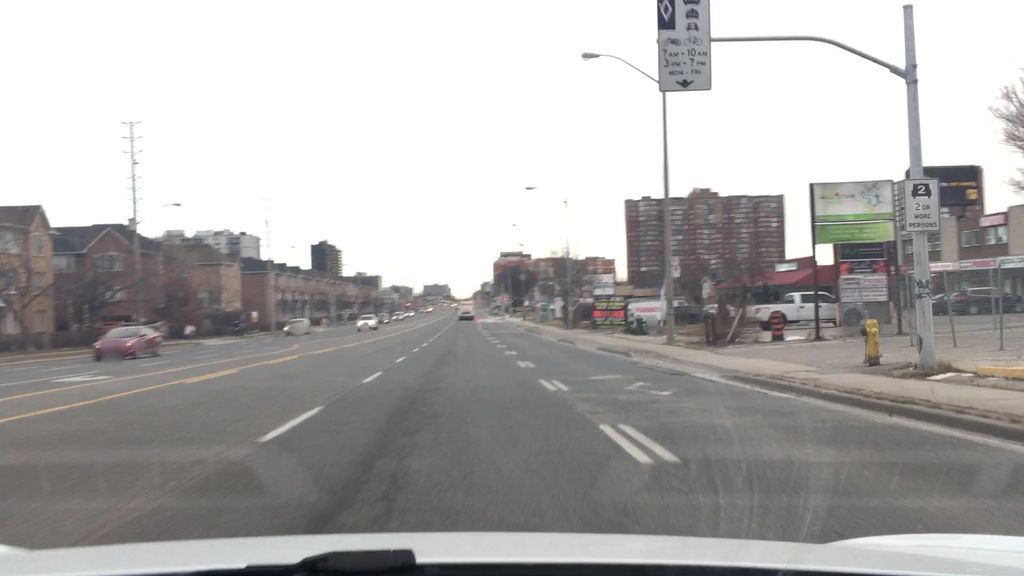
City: toronto